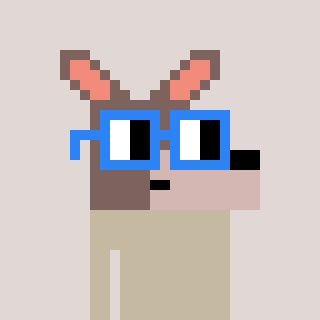
a pixel art character with square blue glasses, a kangaroo-shaped head and a slimegreen-colored body on a warm background